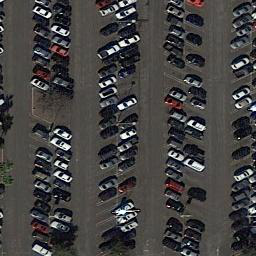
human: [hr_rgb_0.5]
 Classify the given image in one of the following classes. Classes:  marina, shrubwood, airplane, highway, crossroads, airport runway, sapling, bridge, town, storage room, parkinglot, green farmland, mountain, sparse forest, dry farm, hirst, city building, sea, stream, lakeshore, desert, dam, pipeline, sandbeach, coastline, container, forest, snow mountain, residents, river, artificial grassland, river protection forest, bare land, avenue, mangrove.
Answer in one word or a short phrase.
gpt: parkinglot